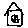
Label: house